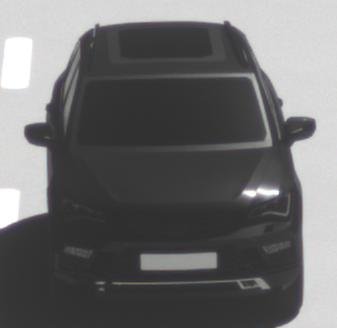
Make: SEAT
Model: Ateca 1.0 TSI Ecomotive
Detailed model: Ateca (5FP)
Model produced from: 2016/08
Model produced until: 2018/08
Doors: 5
Color: black
Road condition: dry road
Daytime: midday
Contrast: high contrast